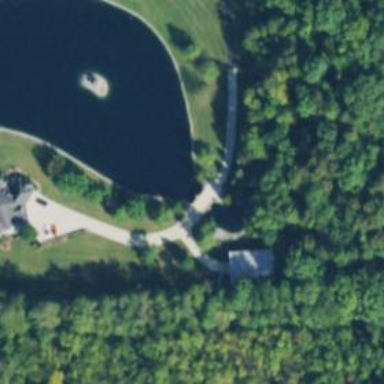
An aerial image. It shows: Driveway road that serves as beam bridge.